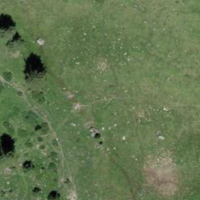
EUNIS habitat code: 26
Species observed at this site:
Crepis aurea
Caltha palustris
Chenopodium album